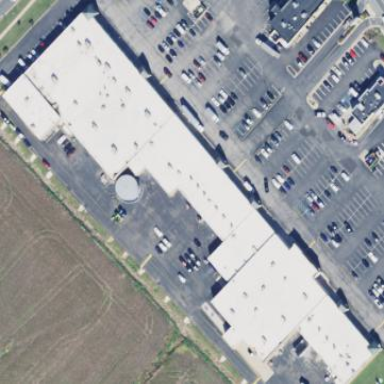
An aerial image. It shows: Retail building.